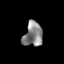
Tissue: prostate
Cell type: T cells
Senescence score: 0.3059
Nuclear area (px): 447
Mean DAPI intensity: 134.063